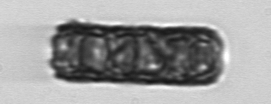
Label: Paralia_sulcata